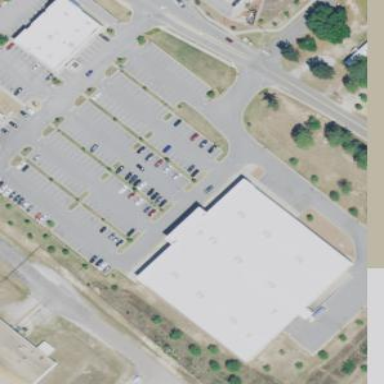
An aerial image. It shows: Retail area.